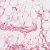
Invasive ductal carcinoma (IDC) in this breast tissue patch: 0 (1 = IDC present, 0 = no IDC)